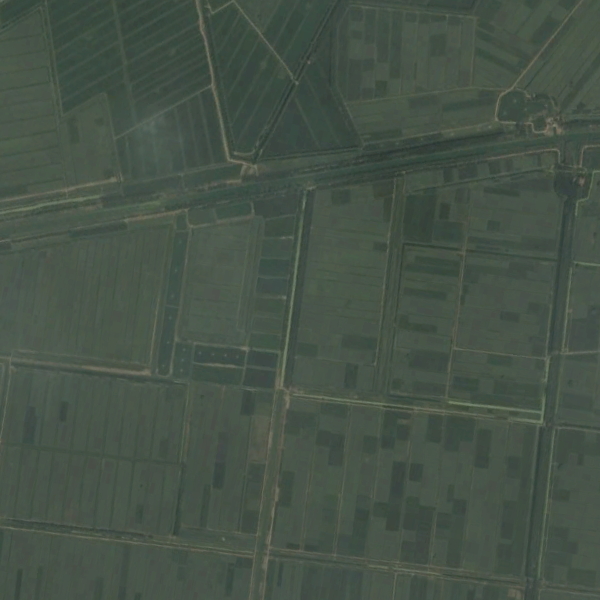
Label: Farmland